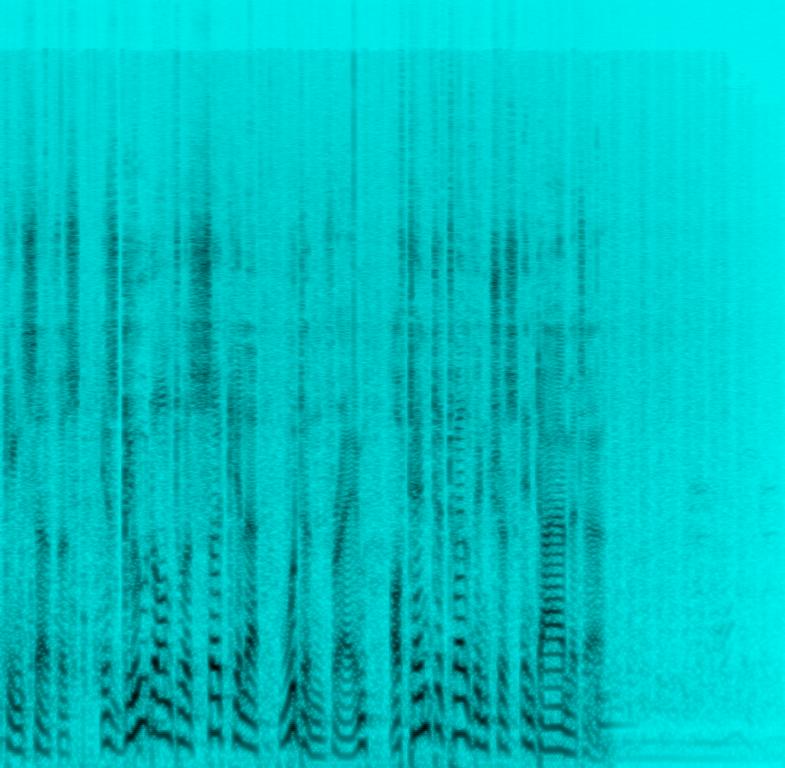
The low quality recording features a flat male vocal narrating over flame sounds and wooden surface scratching sounds, after which there is a cut to a shimmering shaker and wooden percussion playing. The recording is noisy and in mono.